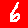
Digit: 6